Question: I've been to the documentation, I'm still lost how to change the color on the navigation icon thing with 3 dashes near the app logo.

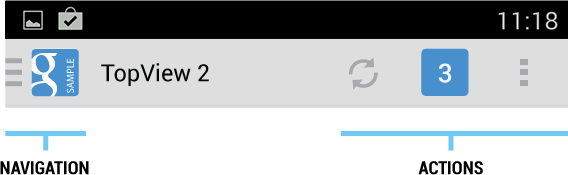
Answer: That "thing" is the homeasupindicator icon. You can change it in your styles.xml file, by customizing your Theme, modifying the 'android:homeAsUpIndicator' attribute.
In your Manifest.xml you can define your 'Theme' for your whole application, or for each of your 'Activities'.
So, add a style to your styles.xml, like this:
'''
<style name="Theme.MyCustomTheme" parent="android:Theme.Holo">
<item name="android:homeAsUpIndicator">@drawable/my_indicator_drawable</item>
'''
Then, on your Manifest.xml, do:
'''
android:theme="@style/Theme.MyCustomTheme"
'''
This will override the icon on the 'ActionBar'.
Don't forget to call 'getSupportActionBar().setDisplayHomeAsUpEnabled(true)'; to activate the icon behaviour.